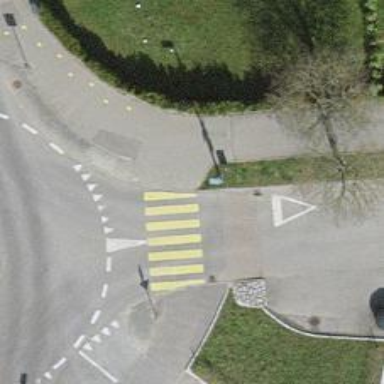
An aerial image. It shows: Uncontrolled zebra crossing on the road.